Question: I have a shape with an edge like this in Photoshop:

Is it possible to make the repeated triangles as a border with CSS?
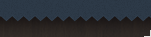
Answer: You can use gradients to create a zig-zag patterned background, use the '::after' pseud-element to apply it like a border.
'''
.header{
color: white;
background-color: #2B3A48;
text-align: center;
}
.header::after {
content: " ";
display: block;
position: relative;
top: 0px;
left: 0px;
width: 100%;
height: 36px;
background: linear-gradient(#2B3A48 0%, transparent 0%), linear-gradient(135deg, #272220 33.33%, transparent 33.33%) 0 0%, #272220 linear-gradient(45deg, #272220 33.33%, #2B3A48 33.33%) 0 0%;
background-repeat: repeat-x;
background-size: 0px 100%, 9px 27px, 9px 27px;
}
'''
'''
<div class="header"><h1>This is a header</h1></div>
'''
Source: <URL>
JSFiddle: <URL>